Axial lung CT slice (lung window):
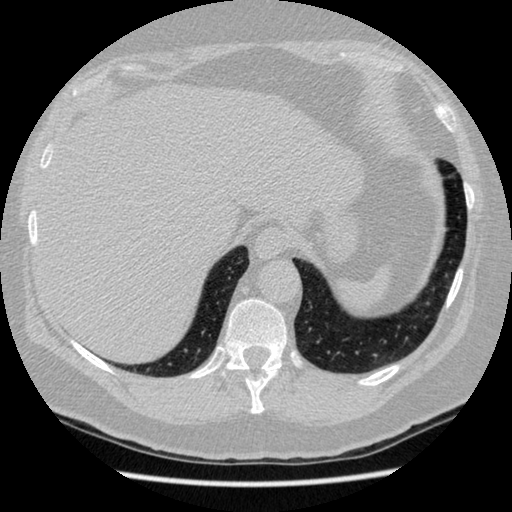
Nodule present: no